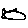
Label: fish